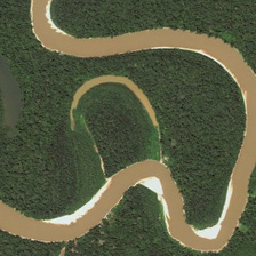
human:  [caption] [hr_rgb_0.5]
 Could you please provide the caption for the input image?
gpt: there is a bald stripe of land in the forest embraces this curved yellow river .

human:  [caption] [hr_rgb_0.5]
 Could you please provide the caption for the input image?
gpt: The muddy river blows through the rainforest mixing the white spray with the turning zones.

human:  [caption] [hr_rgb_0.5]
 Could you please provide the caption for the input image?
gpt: The wind of the mud river through the rain forest stirred the white spray in the swirling area.

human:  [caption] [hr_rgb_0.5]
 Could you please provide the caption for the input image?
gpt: The turbid river winds through the rain forest, turning white spray around the corner.

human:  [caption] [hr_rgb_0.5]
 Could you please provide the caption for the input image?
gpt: The wind of the mud river through the rain forest stirred the white spray in the swirling area.